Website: ulta-beauty
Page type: payment
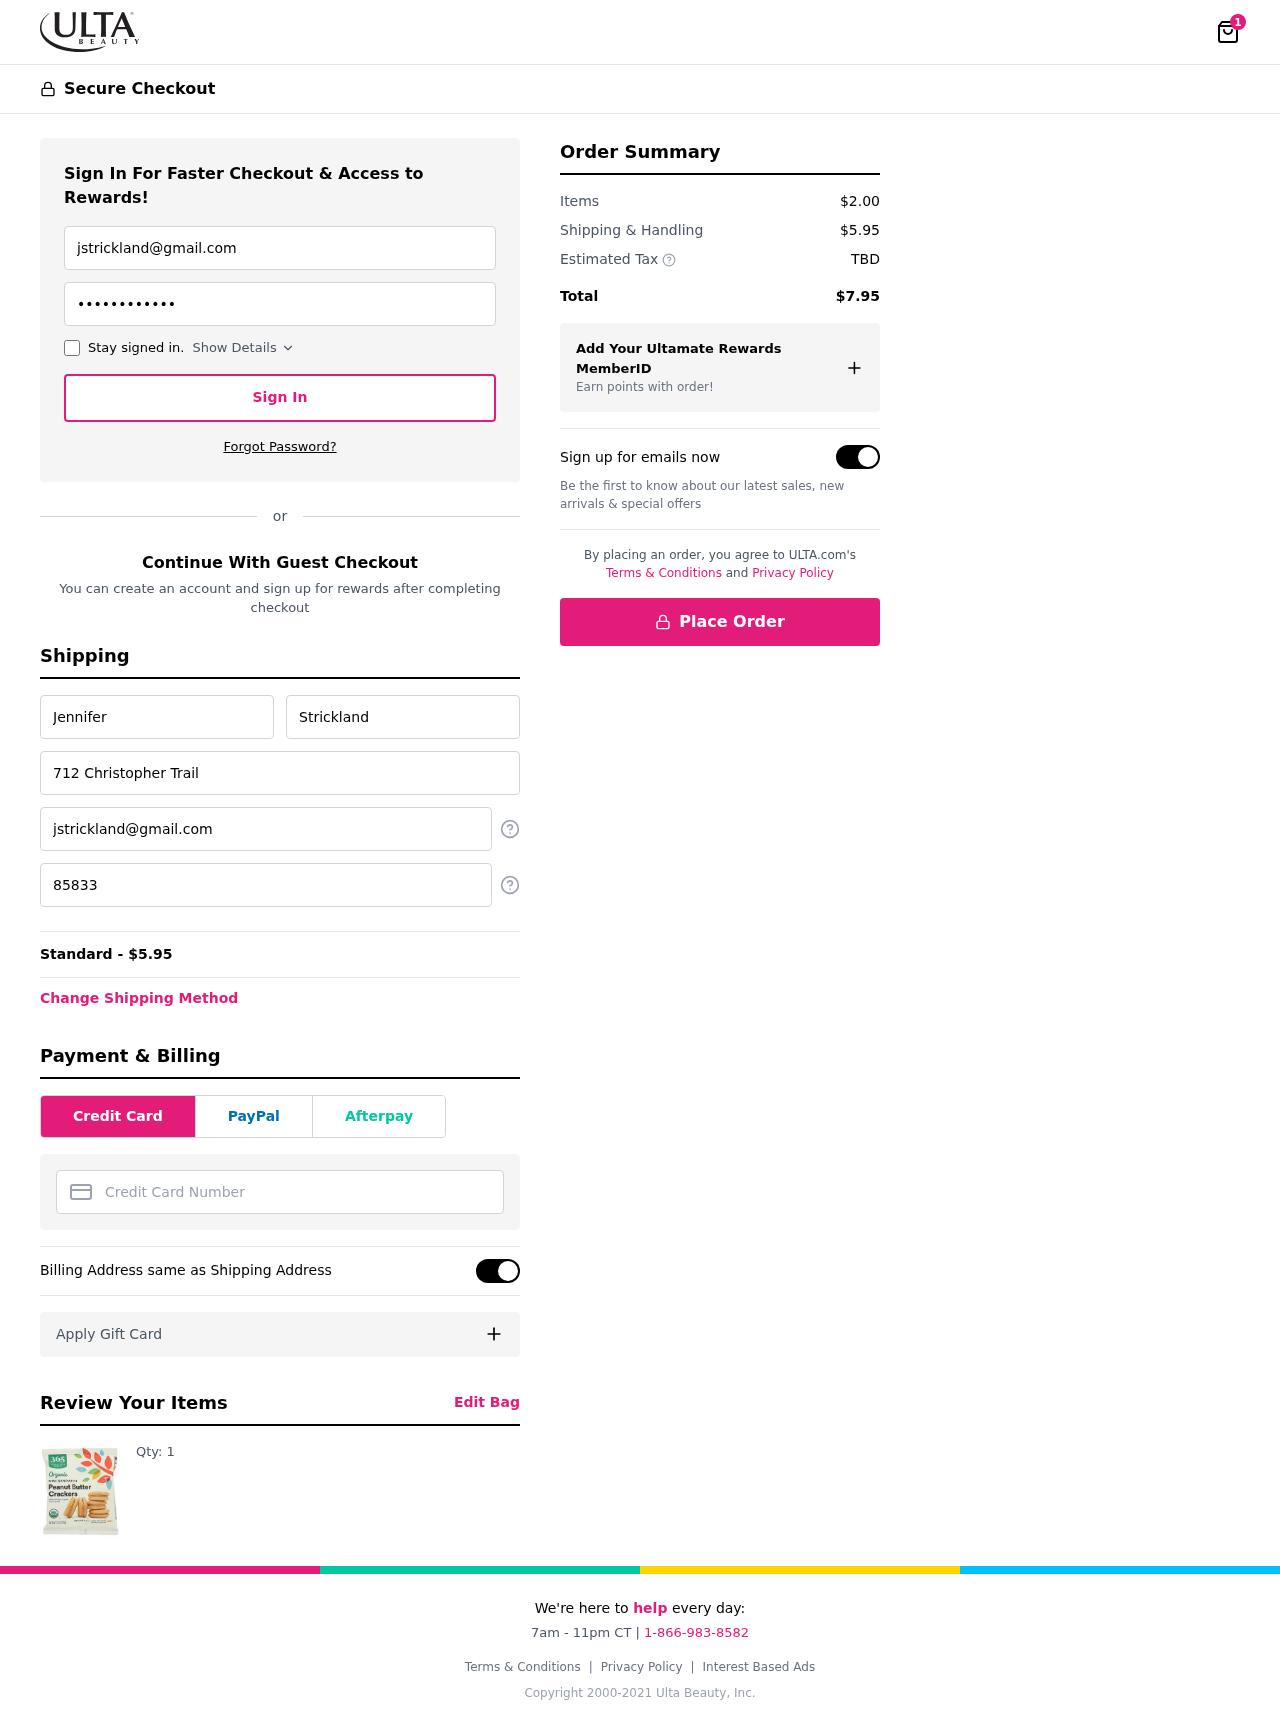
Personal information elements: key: PII_CARD_NUMBER
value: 3700 8498 6516 850
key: PII_EMAIL
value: jstrickland@gmail.com
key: PII_FIRSTNAME
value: Jennifer
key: PII_LASTNAME
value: Strickland
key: PII_PHONE
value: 8583333289
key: PII_STREET
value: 712 Christopher Trail
Product elements: key: PRODUCT1_QUANTITY
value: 1
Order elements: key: ORDER_NUM_ITEMS
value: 1
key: ORDER_SHIPPING_COST
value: $5.95
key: ORDER_SHIPPING_COST
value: Standard - $5.95
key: ORDER_SUBTOTAL
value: $2.00
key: ORDER_TAX
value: TBD
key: ORDER_TOTAL
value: $7.95